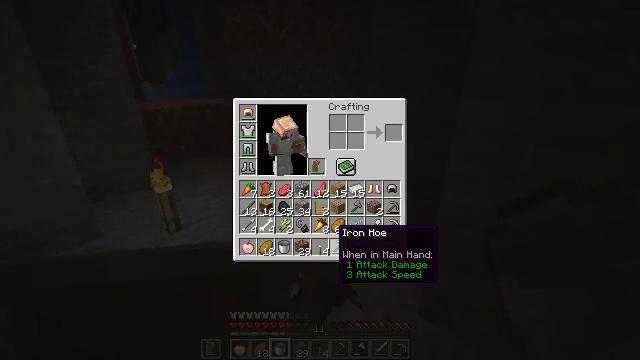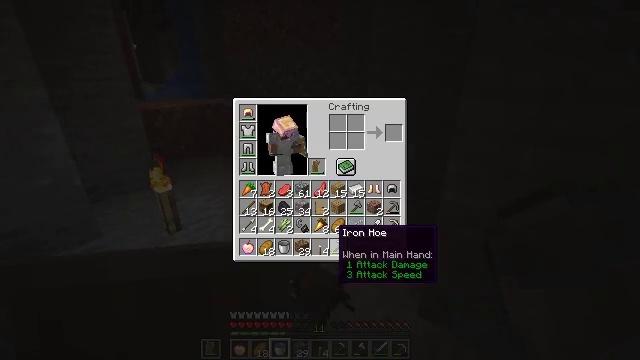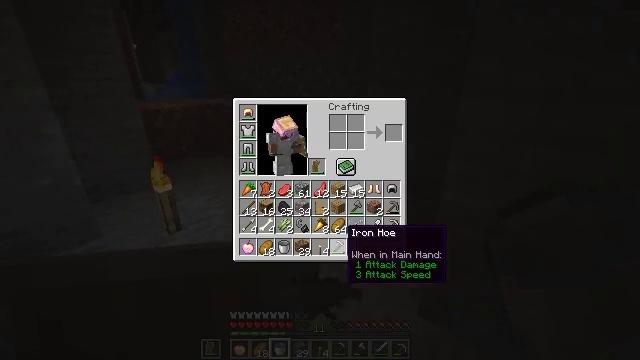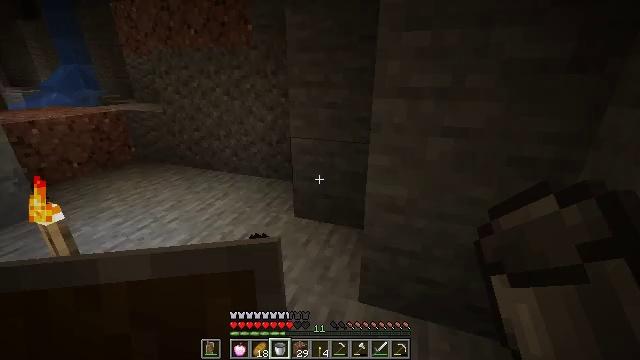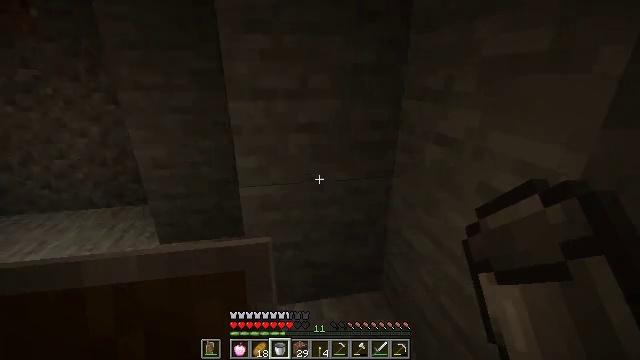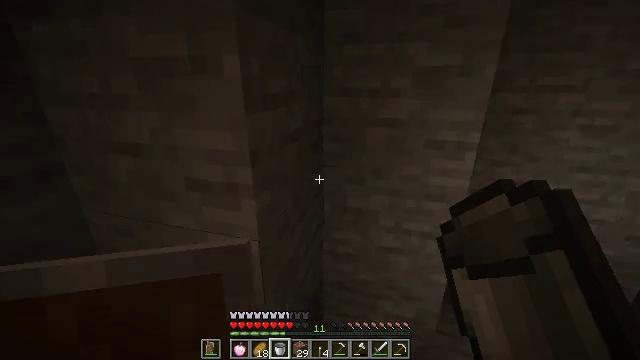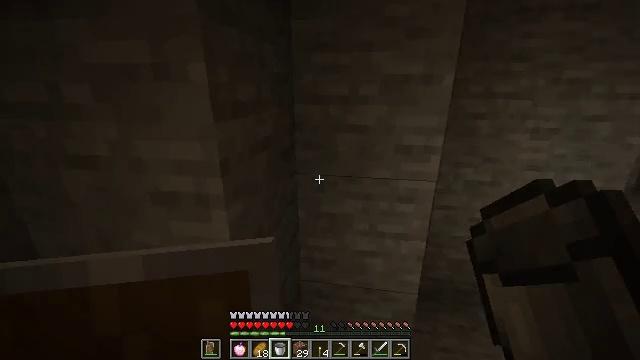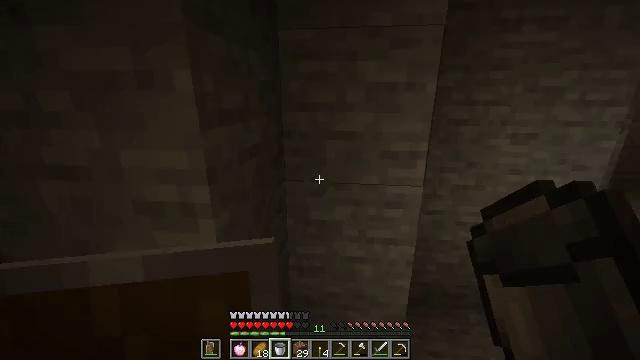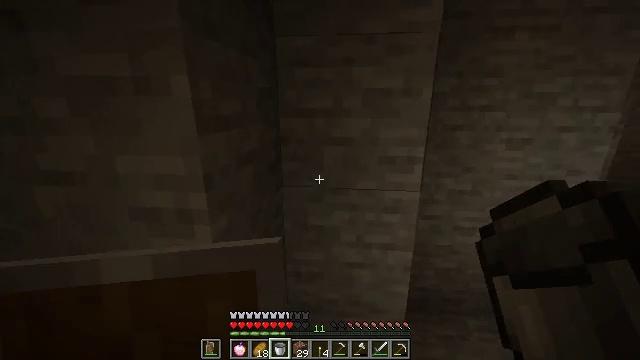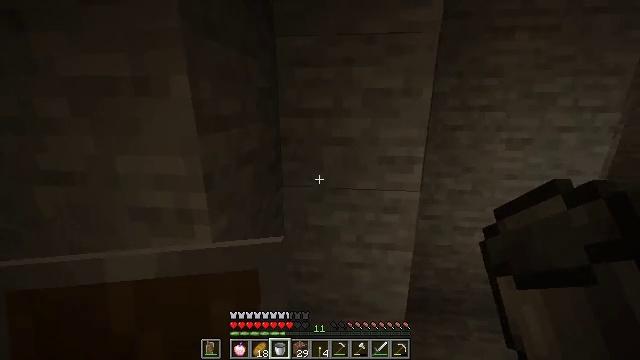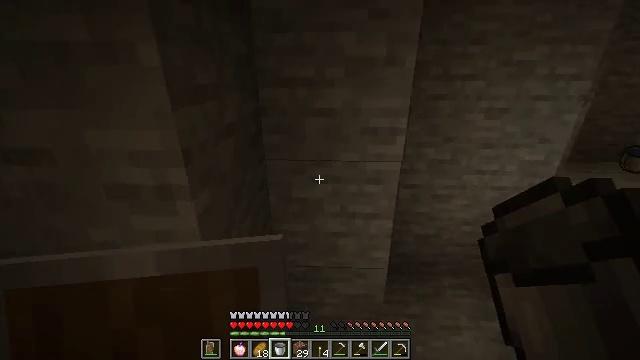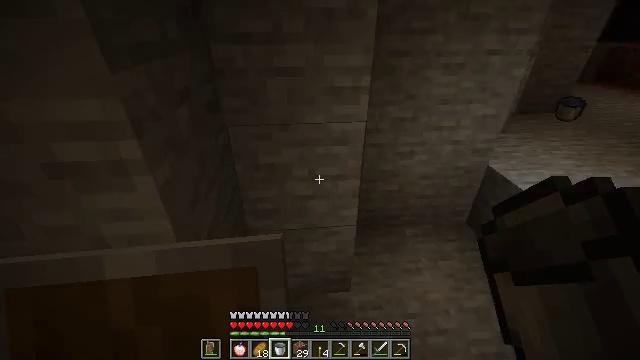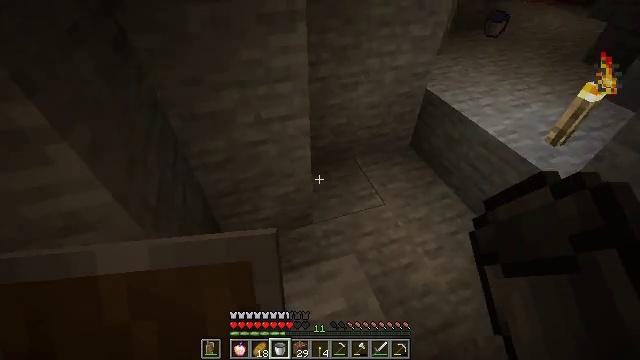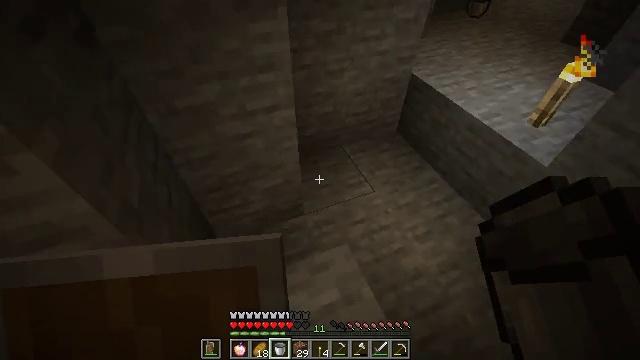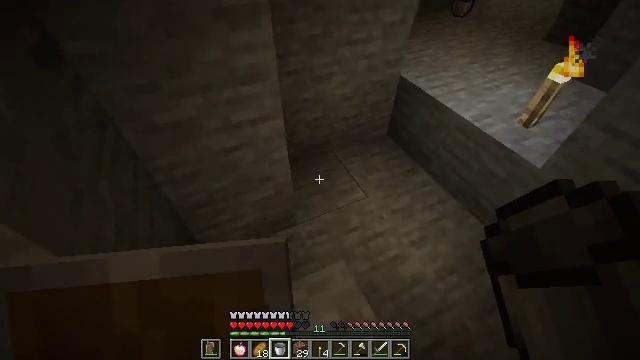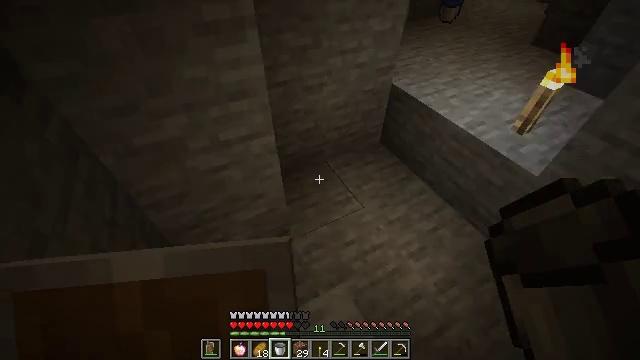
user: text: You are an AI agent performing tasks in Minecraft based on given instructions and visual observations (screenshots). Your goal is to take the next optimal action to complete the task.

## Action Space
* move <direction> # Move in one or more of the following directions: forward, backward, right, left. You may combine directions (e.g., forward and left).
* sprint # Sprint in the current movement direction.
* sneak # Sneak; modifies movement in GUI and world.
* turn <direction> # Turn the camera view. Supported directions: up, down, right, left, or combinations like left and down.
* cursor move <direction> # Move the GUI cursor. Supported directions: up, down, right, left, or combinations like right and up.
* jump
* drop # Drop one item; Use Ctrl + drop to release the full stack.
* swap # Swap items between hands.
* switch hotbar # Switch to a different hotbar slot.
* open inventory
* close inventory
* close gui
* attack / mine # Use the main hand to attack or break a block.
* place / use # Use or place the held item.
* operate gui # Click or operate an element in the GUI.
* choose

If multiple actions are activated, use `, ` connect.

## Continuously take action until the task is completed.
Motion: motion action
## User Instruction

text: Remove an oak door from the inventory.
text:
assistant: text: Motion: no_op
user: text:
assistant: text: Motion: cursor move right
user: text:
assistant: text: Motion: cursor move right, close inventory
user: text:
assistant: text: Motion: turn right, close inventory
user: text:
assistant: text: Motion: turn right, close inventory
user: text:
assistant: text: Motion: turn right and up
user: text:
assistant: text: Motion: turn right and up
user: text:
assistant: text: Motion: turn up
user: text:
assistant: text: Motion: no_op
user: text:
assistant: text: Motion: turn right and down
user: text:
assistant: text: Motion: turn right and down
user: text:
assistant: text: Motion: turn right and down
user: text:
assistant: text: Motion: move forward, turn right and down
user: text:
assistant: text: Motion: move forward, turn right
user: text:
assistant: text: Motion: move forward, turn right and up
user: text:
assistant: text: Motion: move forward and move right
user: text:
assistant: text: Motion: move forward and move right, turn right and up
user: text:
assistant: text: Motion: move forward and move right, turn right and up
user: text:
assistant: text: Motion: move forward, turn right and up
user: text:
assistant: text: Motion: move forward, turn right and up
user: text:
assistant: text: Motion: no_op
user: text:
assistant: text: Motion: turn up
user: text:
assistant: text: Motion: turn right and up
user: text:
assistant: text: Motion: move forward, turn right and up
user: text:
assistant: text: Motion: move forward
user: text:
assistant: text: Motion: move forward
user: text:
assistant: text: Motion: move forward
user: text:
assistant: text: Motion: move forward, jump
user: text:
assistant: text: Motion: move forward, jump
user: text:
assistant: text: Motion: move forward, jump